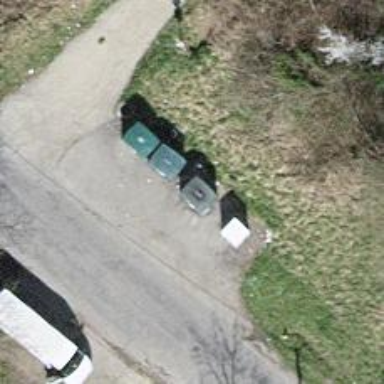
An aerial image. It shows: Recycling container for scrap metal. It is designated as recycling amenity.